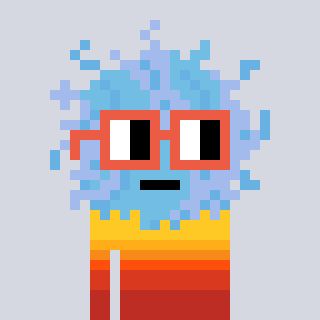
a pixel art character with square orange glasses, a lint-shaped head and a darkpink-colored body on a cool background